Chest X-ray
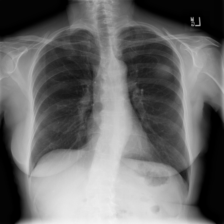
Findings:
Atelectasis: negative
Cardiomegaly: negative
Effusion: negative
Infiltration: negative
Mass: negative
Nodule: negative
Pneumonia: negative
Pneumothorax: negative
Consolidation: negative
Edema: negative
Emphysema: negative
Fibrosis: negative
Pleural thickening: negative
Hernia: negative